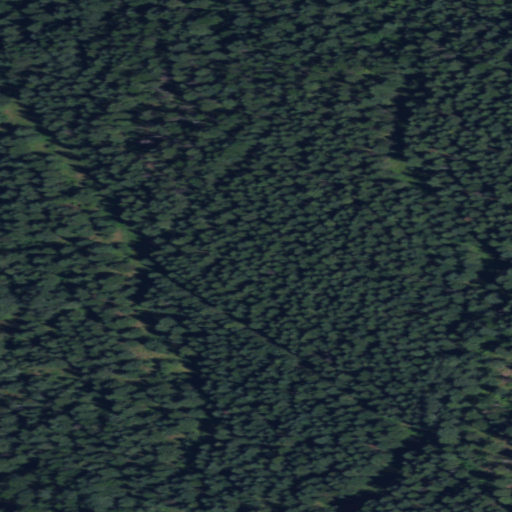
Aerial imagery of plain(s) in Washington named Hills Meadow containing only evergreen forest